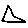
Label: triangle